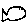
Label: fish